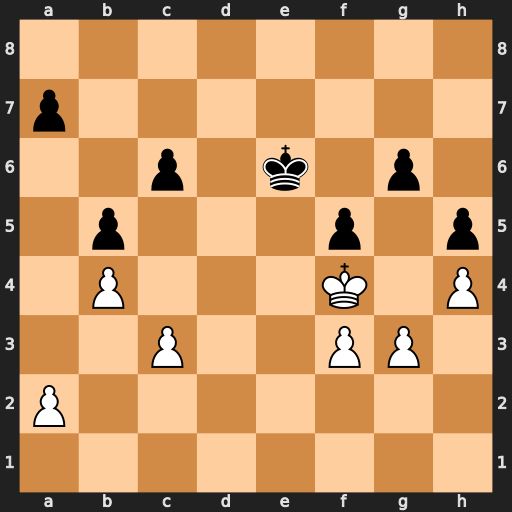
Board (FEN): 8/p7/2p1k1p1/1p3p1p/1P3K1P/2P2PP1/P7/8
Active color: w
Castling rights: -
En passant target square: -
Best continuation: Kg5 Kf7 Kh6 f4 gxf4